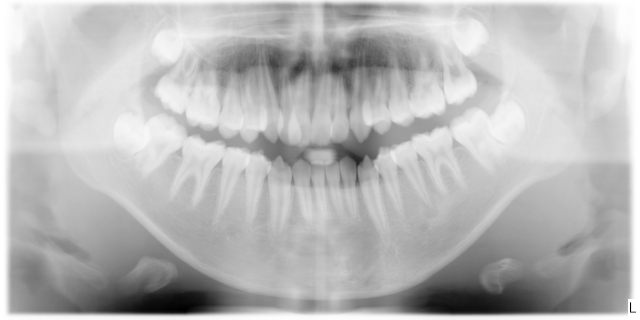
adult